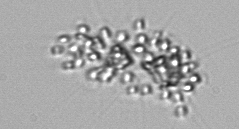
Label: Chaetoceros_didymus_TAG_external_flagellate